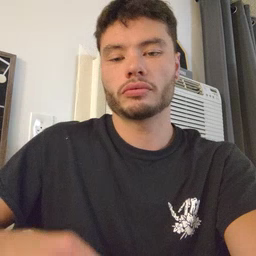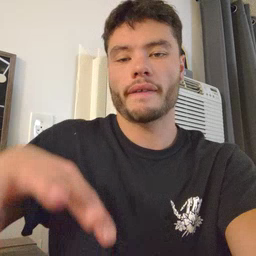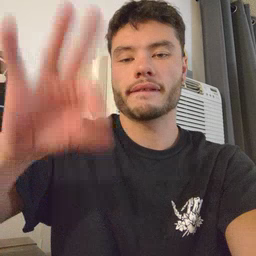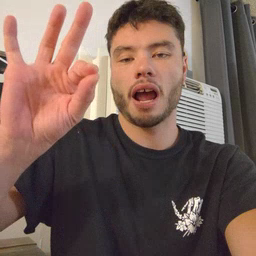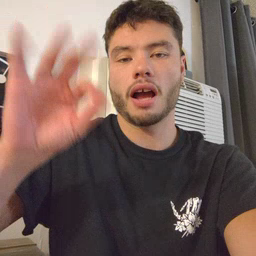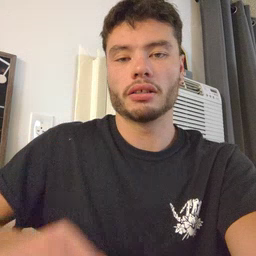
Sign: find